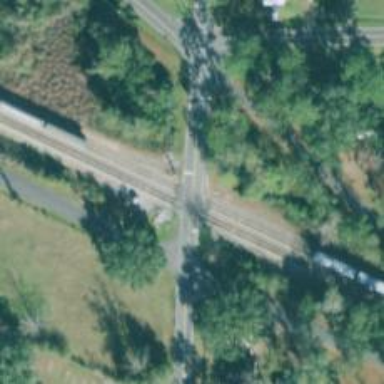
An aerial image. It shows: Level crossing with lights at railway intersection.